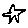
Label: star